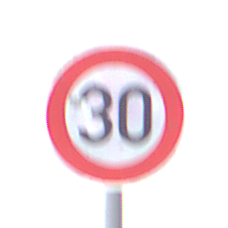
Verkehrszeichen: Geschwindigkeit30
Umgebung: Outdoor, Suburban
Tageszeit: Midday
Wetter: Overcast
Licht: Natural
Jahreszeit: NotSpecified
Kontrast: LowContrast